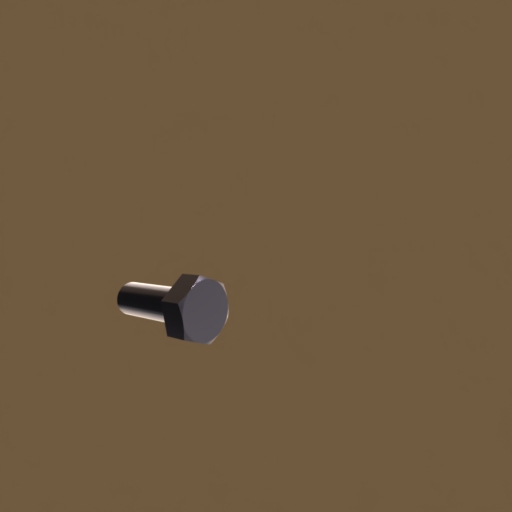
Label: bolt